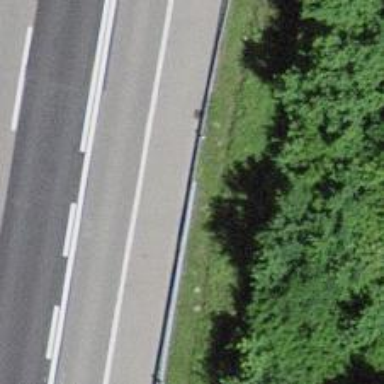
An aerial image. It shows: Guard rail as barrier.